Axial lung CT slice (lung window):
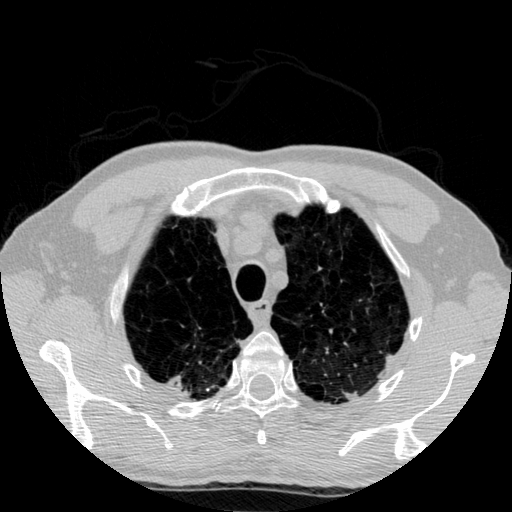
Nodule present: no